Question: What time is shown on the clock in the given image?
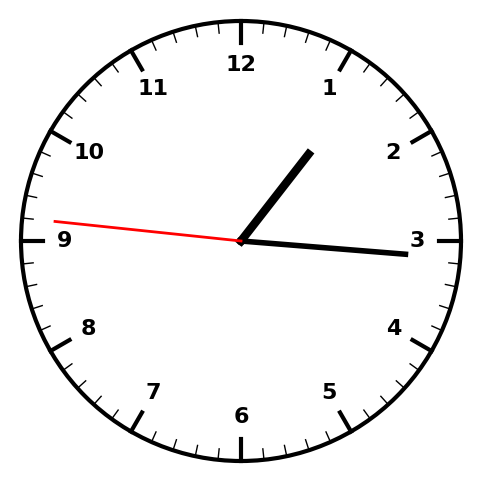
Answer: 01:15:46